Question: I'm trying run tesseract-ocr over this image, unsuccessfully :

'''
> wget http://i.imgur.com/dOtlrvx.png
...
> convert dOtlrvx.png dOtlrvx.tif
> tesseract dOtlrvx.tif out -psm 10 && cat out.txt
Tesseract Open Source OCR Engine v3.02 with Leptonica
Page 0
.
'''
The recognized char is a dot "."
-psm 10 stands for "treat the image as a single character" so I think its the correct option to use. I also tried with other psm possible values, it does not work neither.
Anyone has an idea why is this not working ? Any suggestion is welcomed !
Thanks
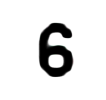
Answer: Create a new config file for tesseract, add this line 'tessedit_char_whitelist <PHONE>' and then process your image: 'tesseract dOtlrvx.tif out -psm 10 your_config_file'.
This worked for me.